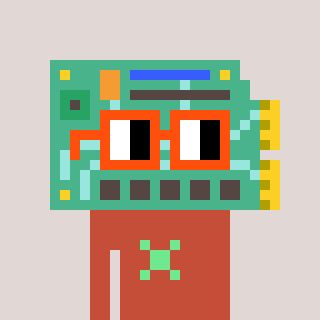
a pixel art character with square orange glasses, a chipboard-shaped head and a rust-colored body on a warm background